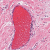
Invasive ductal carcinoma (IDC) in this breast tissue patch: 0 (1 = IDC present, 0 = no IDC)